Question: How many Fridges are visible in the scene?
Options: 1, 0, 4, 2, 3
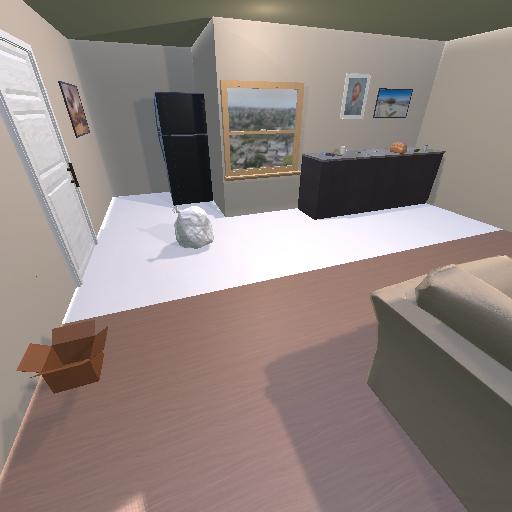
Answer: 1